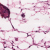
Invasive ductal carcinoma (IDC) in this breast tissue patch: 0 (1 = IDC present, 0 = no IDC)